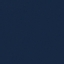
Label: SeaLake